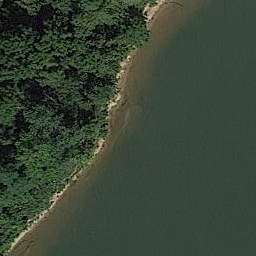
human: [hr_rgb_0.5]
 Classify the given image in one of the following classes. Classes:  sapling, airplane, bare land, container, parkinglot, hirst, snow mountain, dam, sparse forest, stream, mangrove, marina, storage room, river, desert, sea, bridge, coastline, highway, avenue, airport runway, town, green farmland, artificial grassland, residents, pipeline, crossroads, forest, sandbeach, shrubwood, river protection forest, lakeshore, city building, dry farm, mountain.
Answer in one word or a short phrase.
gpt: river protection forest